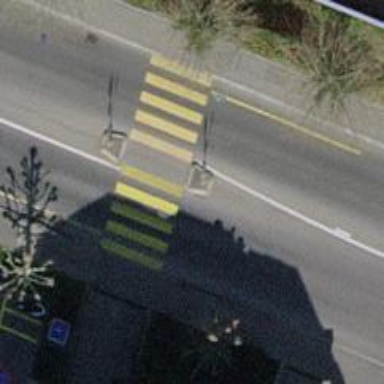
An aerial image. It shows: Uncontrolled crossing with zebra marking and crossing island.